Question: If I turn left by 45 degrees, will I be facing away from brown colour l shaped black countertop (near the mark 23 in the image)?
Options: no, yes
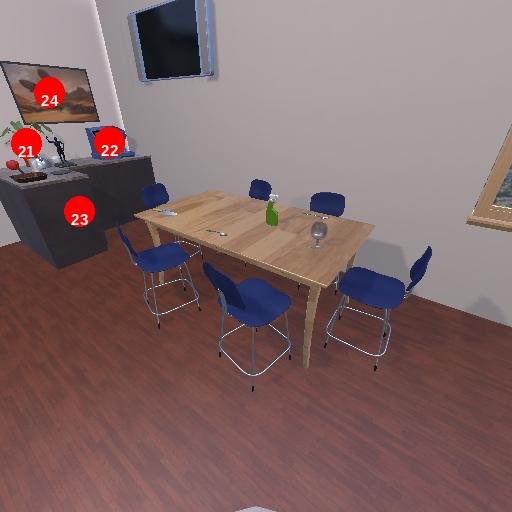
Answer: no